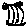
Label: triangle